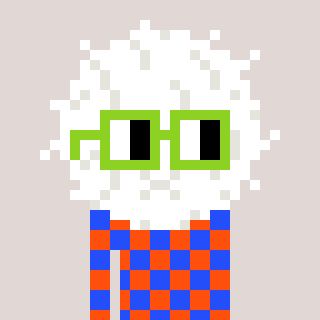
a pixel art character with square light green glasses, a cottonball-shaped head and a orange-colored body on a warm background